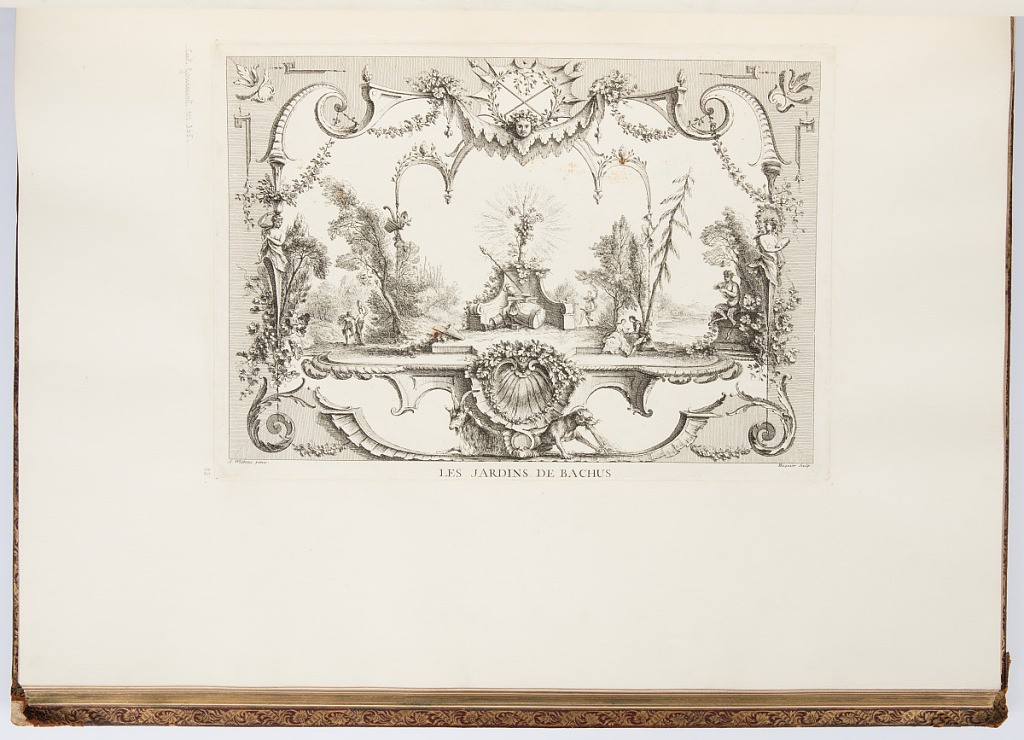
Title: LES JARDINS DE BACHUS
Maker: Antoine Watteau, French, 1684–1721
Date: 1723-1735
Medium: Etching on laid paper
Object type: Bound print
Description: Scene of an altar with a radiant bunch of grapes in the middle of a landscape, in which figures can be seen dancing, drinking wine, and playing the tambourine. The vignette is framed by ornamentation, with motifs including masks of satyrs and Bacchus, garlands, pinecones, terms, vines, scrolling acanthus leaves, and a lower central cartouche help up by a goat and a panther. The plate is signed.